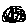
Label: moon